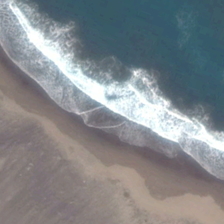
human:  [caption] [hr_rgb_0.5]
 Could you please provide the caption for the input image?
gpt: yellow beach is near a piece of green ocean with white waves .

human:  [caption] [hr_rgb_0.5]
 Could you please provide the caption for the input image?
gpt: yellow beach is near a piece of green ocean with white waves .

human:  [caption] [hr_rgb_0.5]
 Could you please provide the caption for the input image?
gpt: yellow beach is near a piece of green ocean with white waves .

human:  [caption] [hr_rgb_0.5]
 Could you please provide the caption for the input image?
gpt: yellow beach is near a piece of green ocean with white waves .

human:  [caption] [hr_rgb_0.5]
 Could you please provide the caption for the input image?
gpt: yellow beach is near a piece of green ocean with white waves .